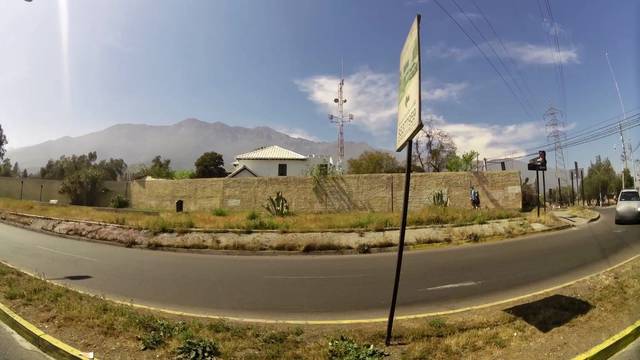
Region: Chile
Coordinates: -33.465, -70.531